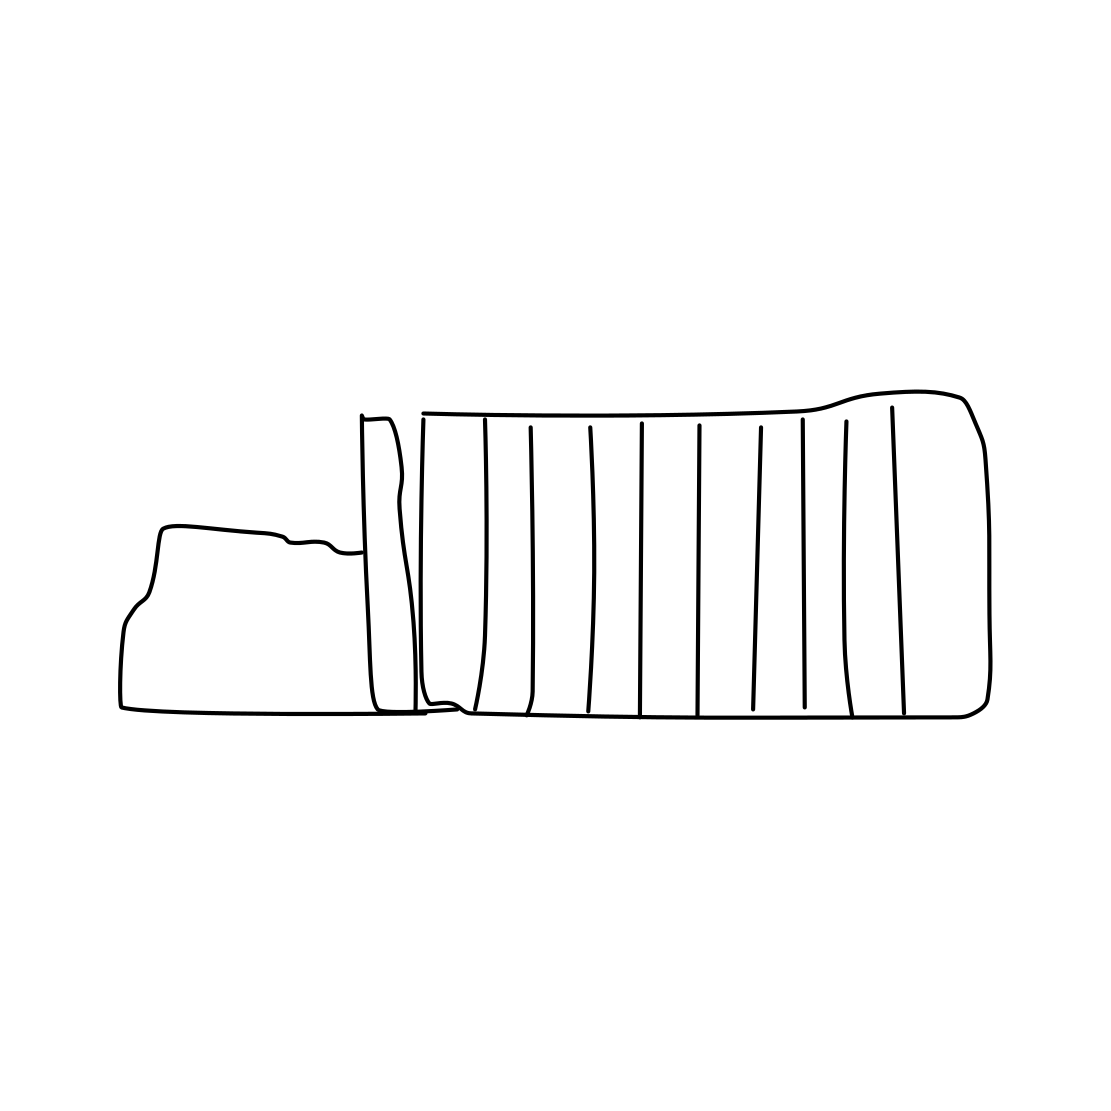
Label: bread